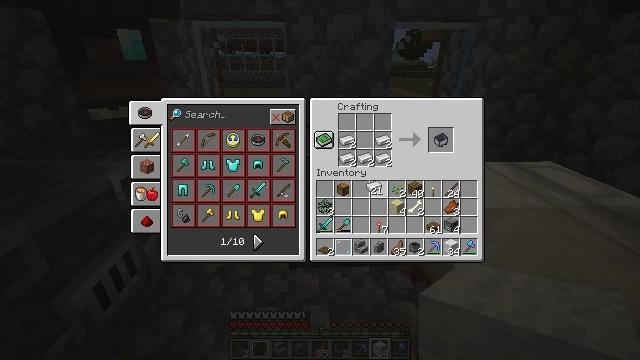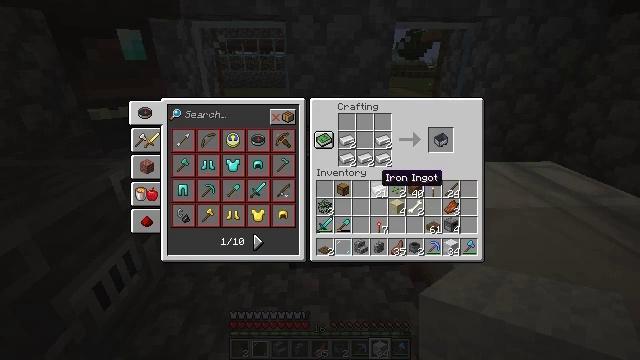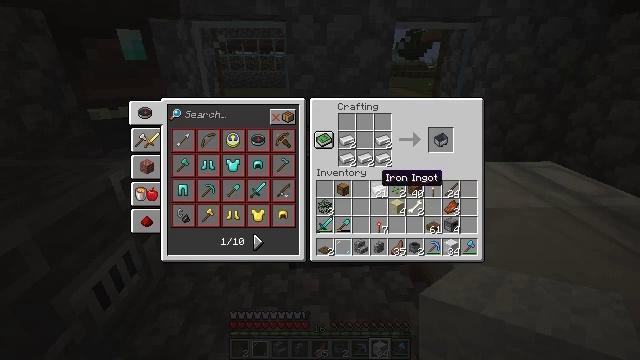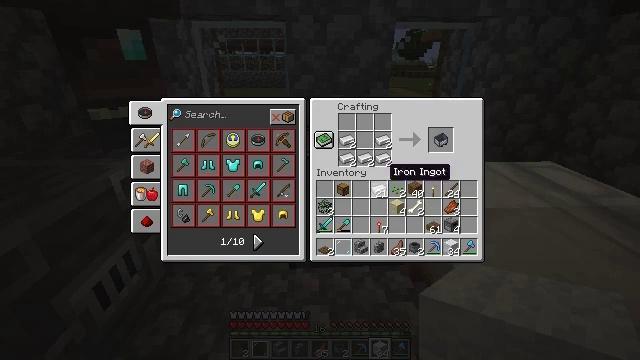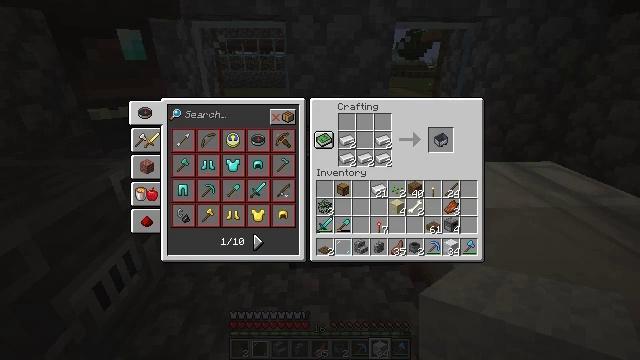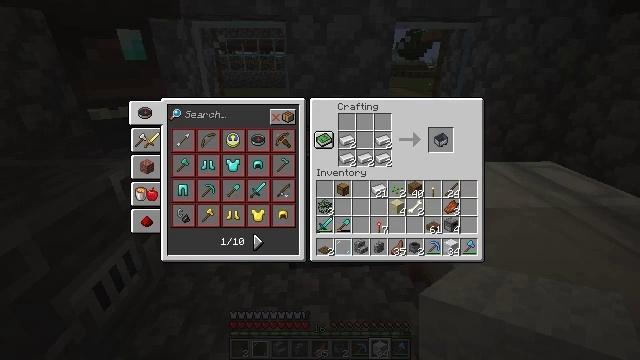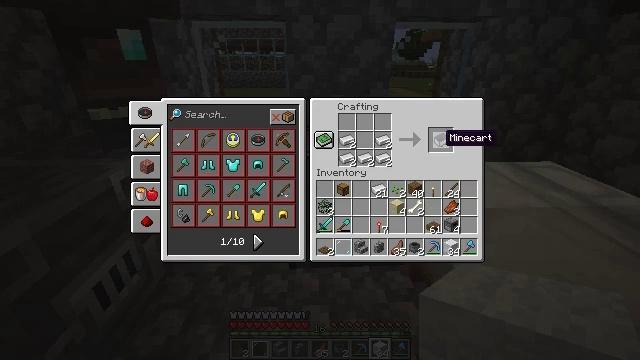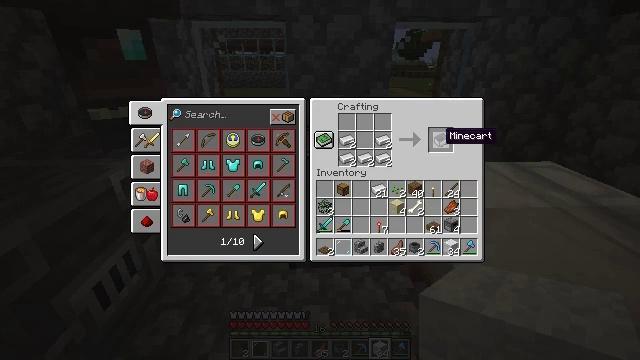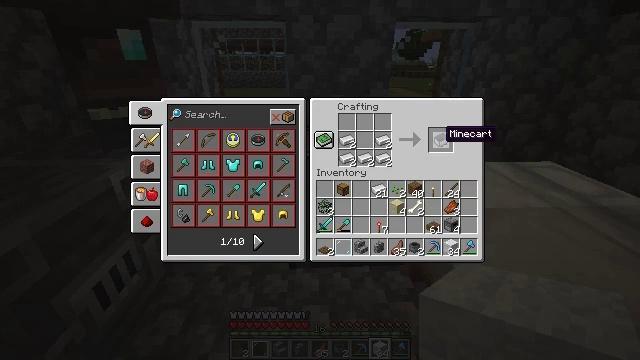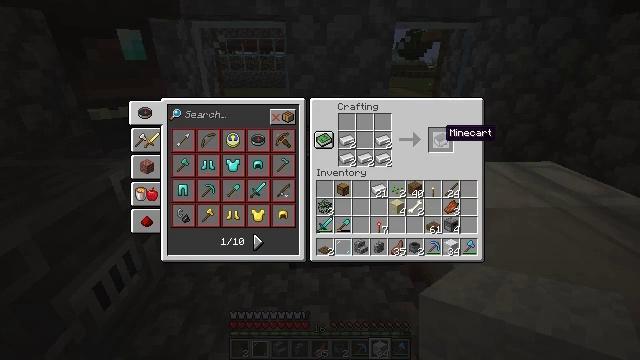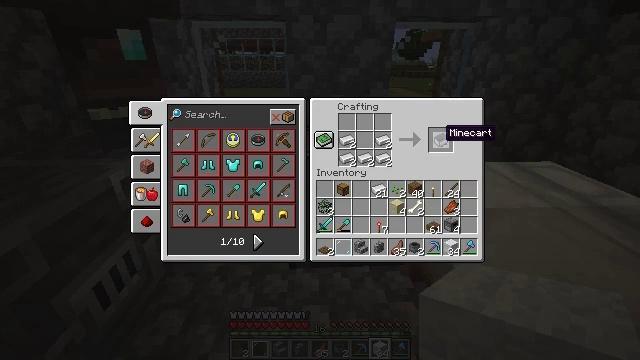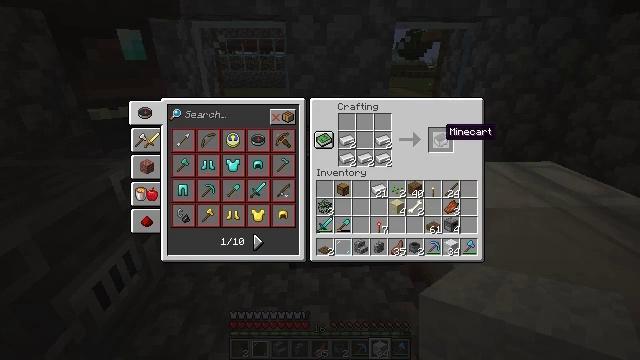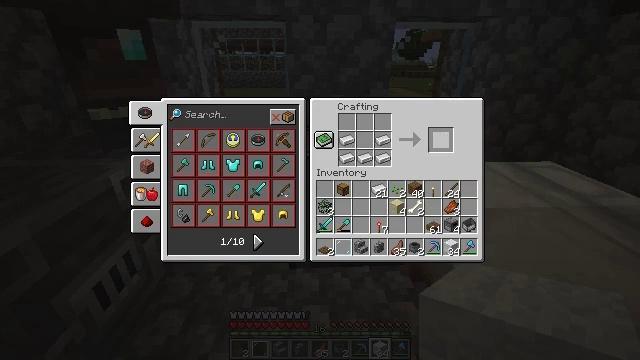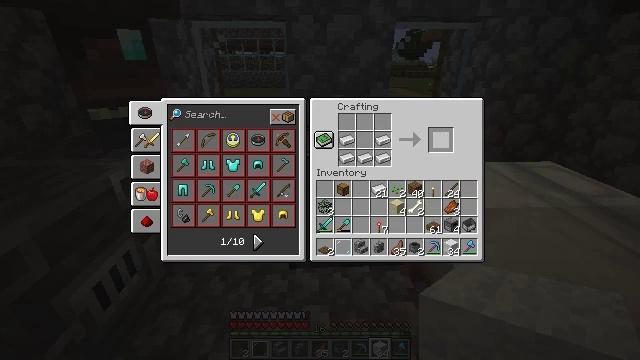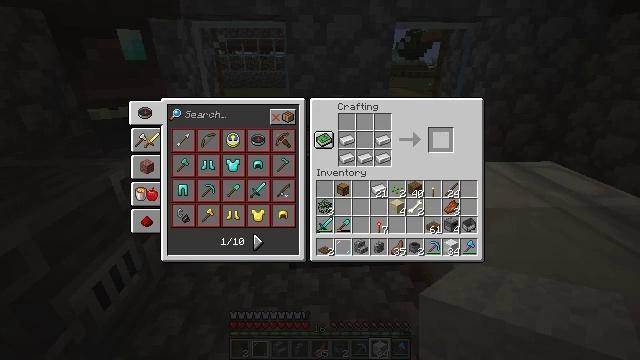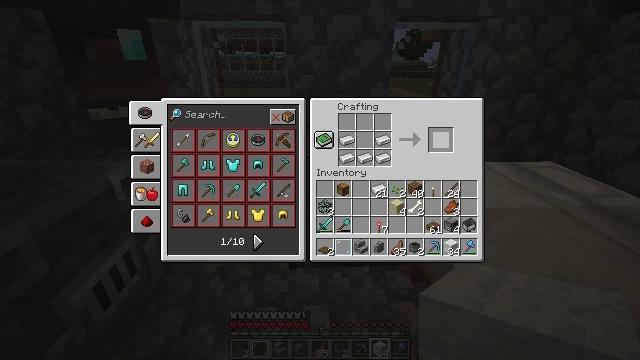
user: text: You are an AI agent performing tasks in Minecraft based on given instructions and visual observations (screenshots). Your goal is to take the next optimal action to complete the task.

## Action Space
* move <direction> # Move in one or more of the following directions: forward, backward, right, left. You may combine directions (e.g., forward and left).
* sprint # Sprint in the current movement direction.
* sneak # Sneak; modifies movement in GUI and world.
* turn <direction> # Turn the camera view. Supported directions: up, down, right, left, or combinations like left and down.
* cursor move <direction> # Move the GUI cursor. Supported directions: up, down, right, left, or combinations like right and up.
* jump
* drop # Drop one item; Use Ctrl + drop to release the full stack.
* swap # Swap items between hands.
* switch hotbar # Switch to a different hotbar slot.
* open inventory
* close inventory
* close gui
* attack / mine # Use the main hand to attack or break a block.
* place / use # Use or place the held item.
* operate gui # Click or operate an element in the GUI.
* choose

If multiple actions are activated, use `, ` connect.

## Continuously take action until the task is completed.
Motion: motion action
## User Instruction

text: Open your crafting table and craft a minecart with ingots.
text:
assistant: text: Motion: no_op
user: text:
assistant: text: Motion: no_op
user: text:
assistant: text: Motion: cursor move right
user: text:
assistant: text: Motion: cursor move right and up
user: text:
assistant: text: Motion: sneak, cursor move right and up
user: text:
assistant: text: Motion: sneak
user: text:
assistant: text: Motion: sneak
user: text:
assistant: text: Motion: sneak
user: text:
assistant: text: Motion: sneak
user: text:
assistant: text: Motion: sneak
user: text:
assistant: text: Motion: sneak
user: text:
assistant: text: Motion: sneak, operate gui
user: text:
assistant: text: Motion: sneak, operate gui
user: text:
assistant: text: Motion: sneak, operate gui
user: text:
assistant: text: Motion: sneak
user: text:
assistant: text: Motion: sneak
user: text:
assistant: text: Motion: sneak